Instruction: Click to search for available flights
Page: home
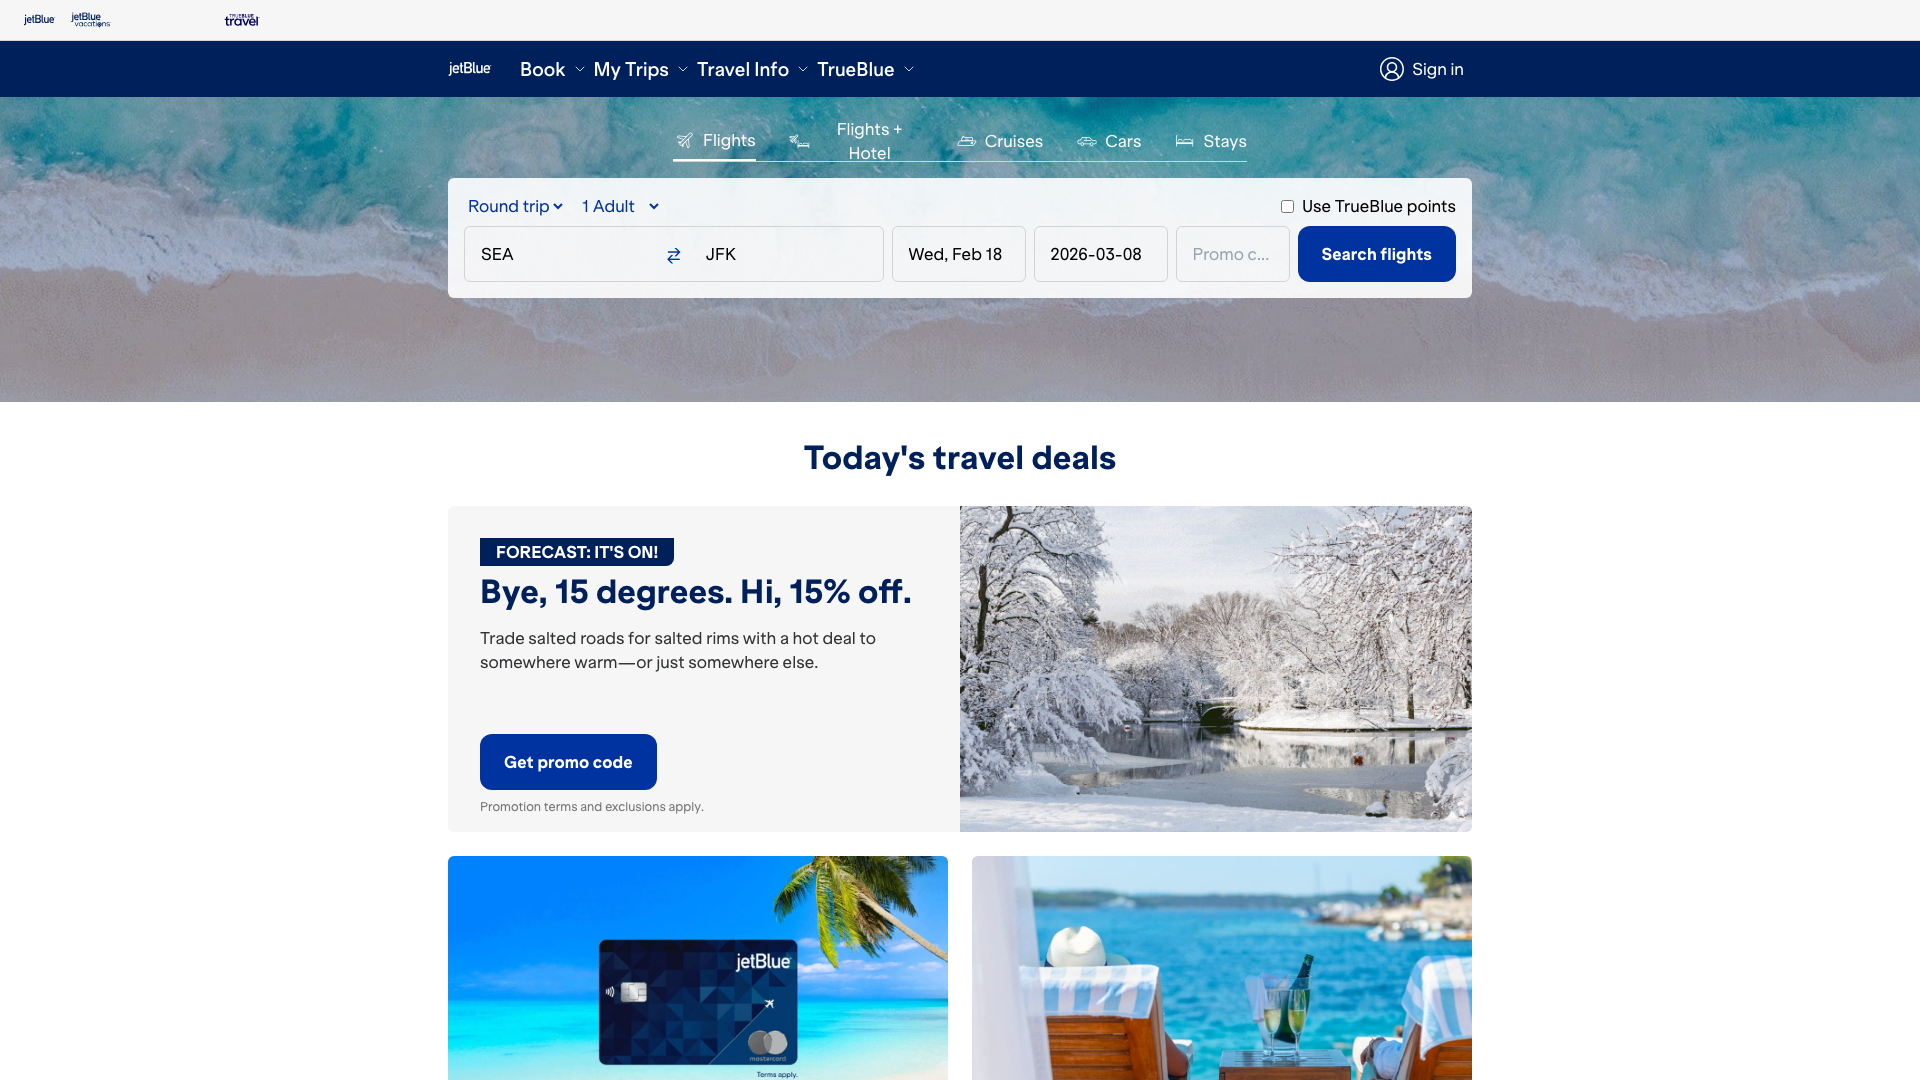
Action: click